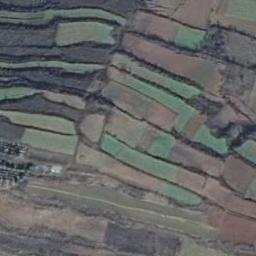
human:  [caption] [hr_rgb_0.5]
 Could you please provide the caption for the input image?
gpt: Many green plants are on the terrace .

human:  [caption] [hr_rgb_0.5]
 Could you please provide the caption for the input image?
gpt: A large layer of brown and green mixed terraces .

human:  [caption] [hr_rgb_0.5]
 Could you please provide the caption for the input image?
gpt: The bare and green terrace is next to some trees .

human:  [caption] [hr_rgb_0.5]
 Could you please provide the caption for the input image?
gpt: The terraces on this mountain are all parallel to each other .

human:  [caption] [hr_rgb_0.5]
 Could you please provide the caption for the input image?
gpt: There are some green and brown terraces .